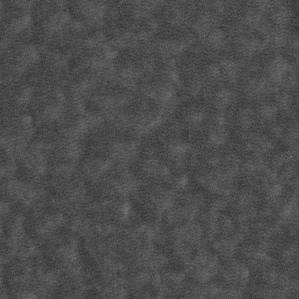
Label: frost